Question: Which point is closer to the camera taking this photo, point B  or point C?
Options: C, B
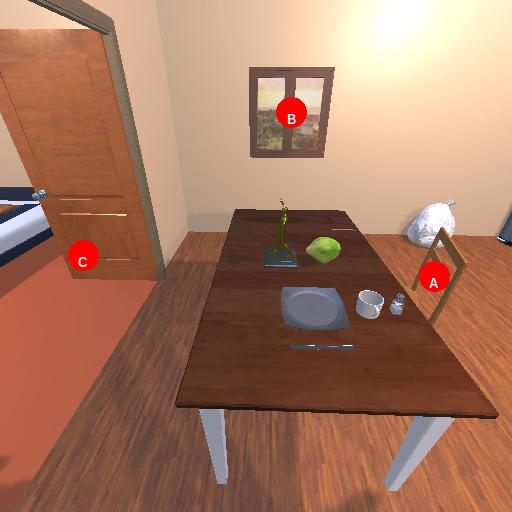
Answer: C